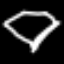
Label: diamond